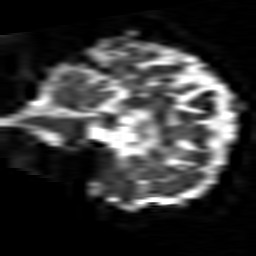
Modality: ADC
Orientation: sagittal
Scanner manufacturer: siemens
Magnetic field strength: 1.5 T
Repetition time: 16.8 s
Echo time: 0.119 s